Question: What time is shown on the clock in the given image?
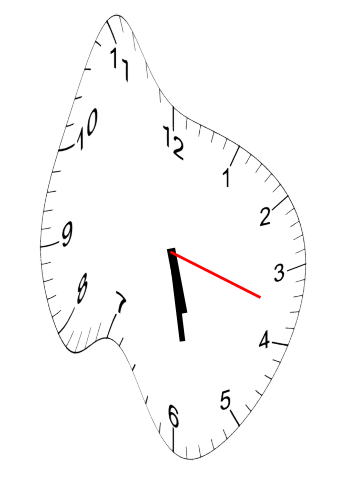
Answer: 05:28:18